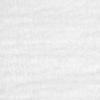
Label: no_change